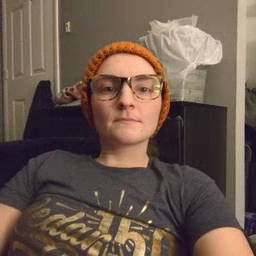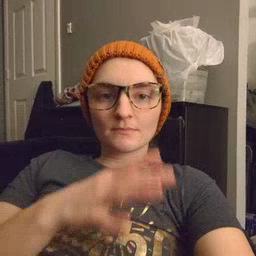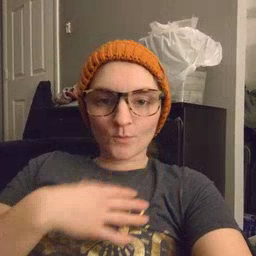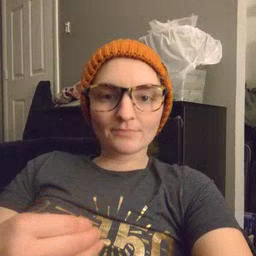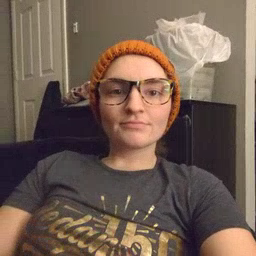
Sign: white